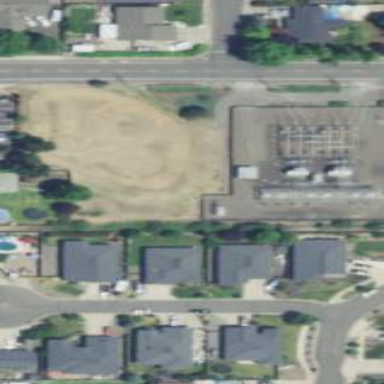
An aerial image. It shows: Distribution power substation secured by fence.